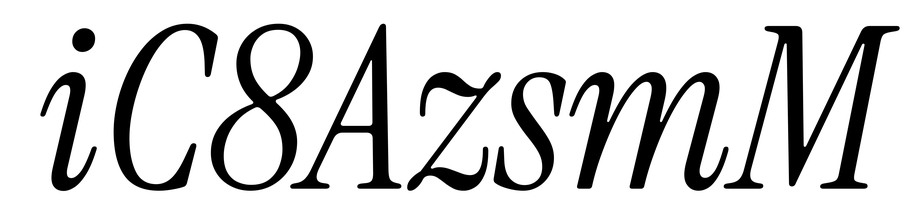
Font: InstrumentSerif-Italic